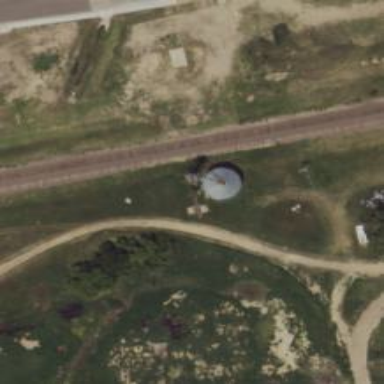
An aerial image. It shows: Silo.